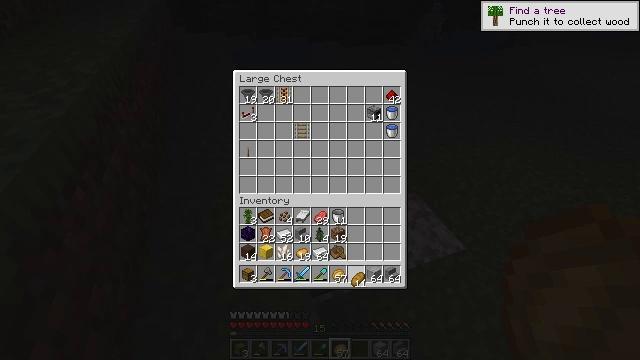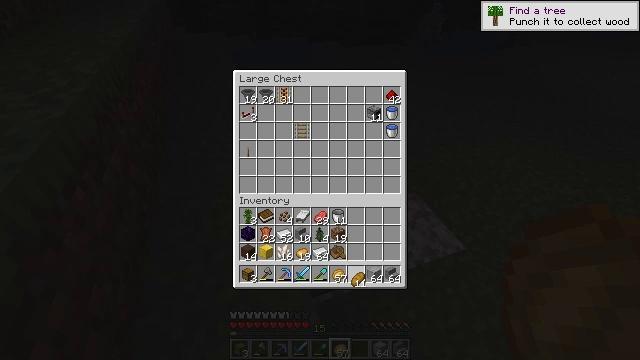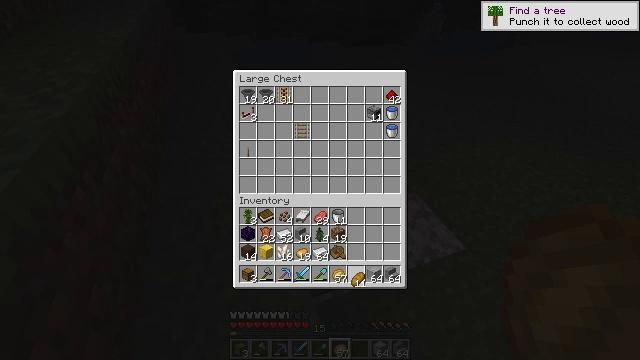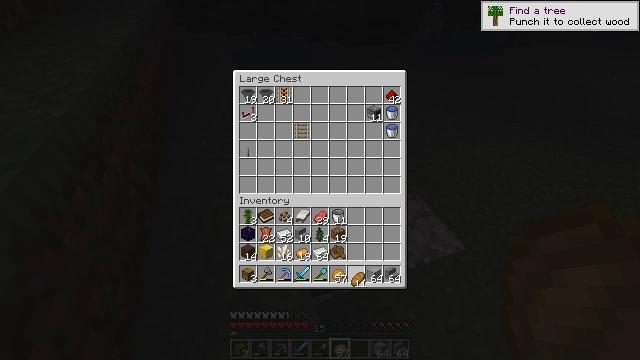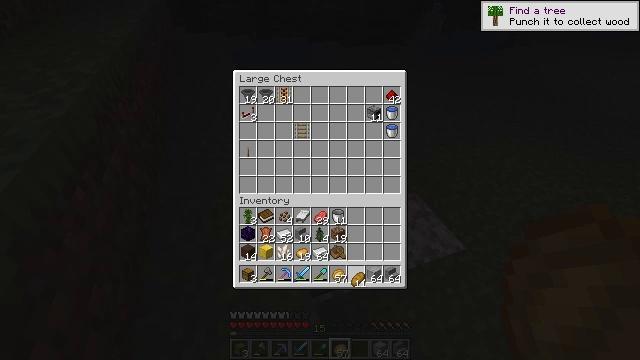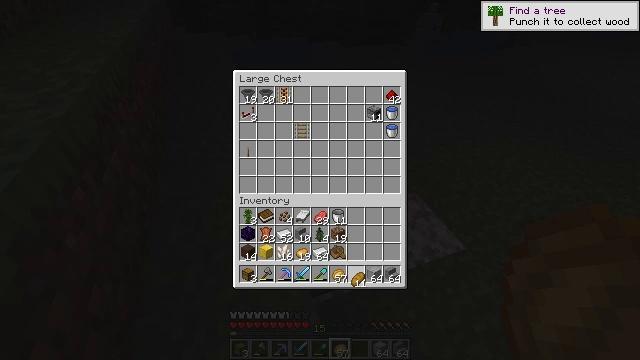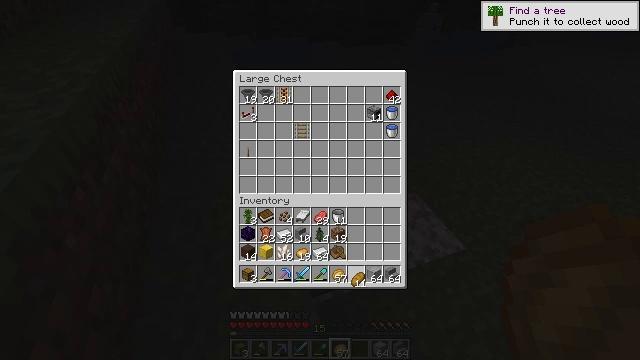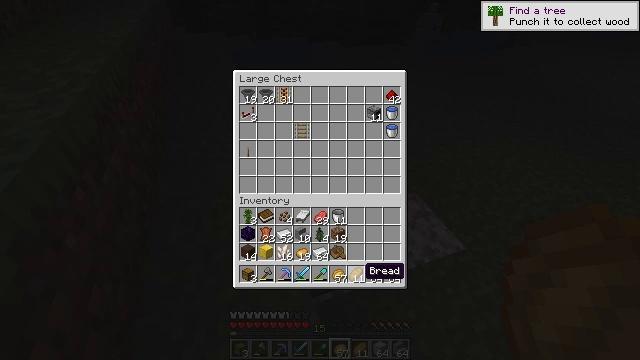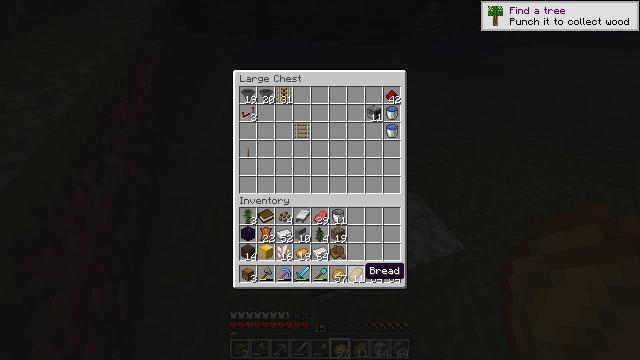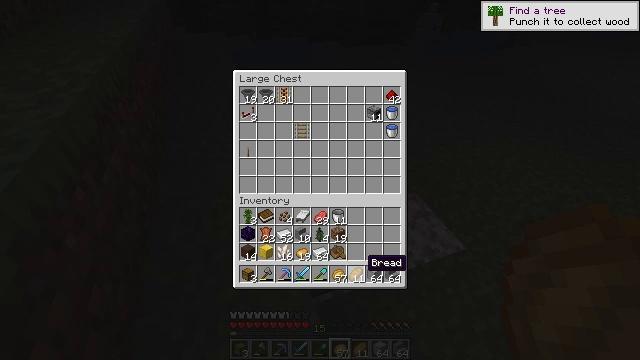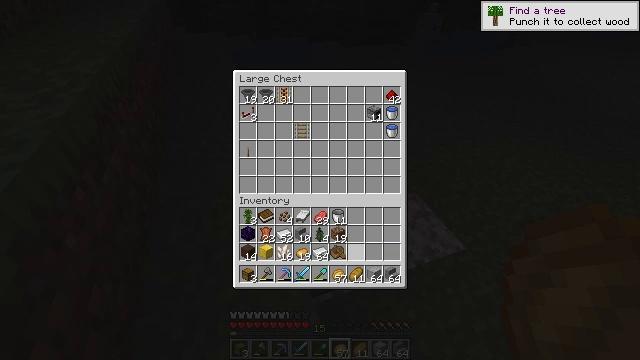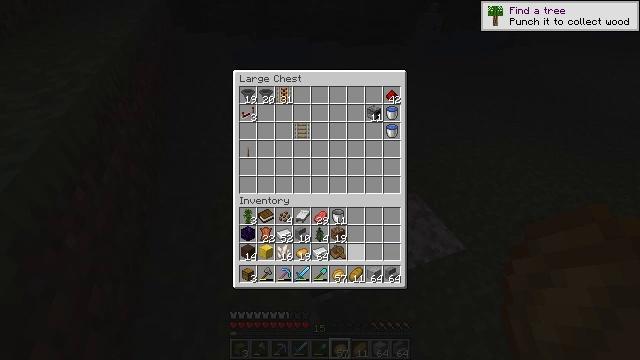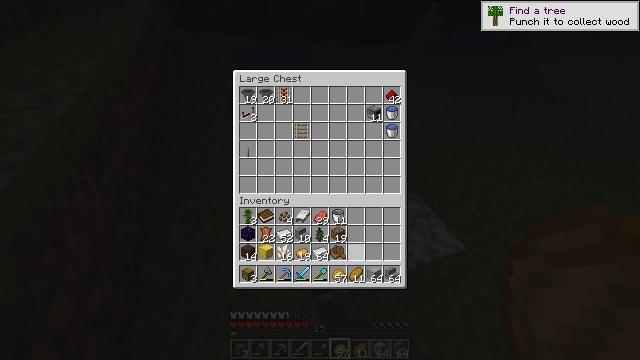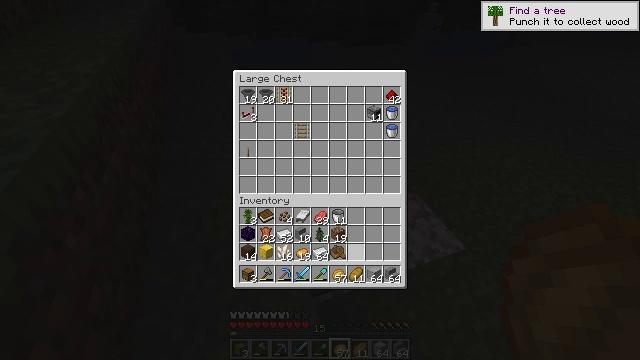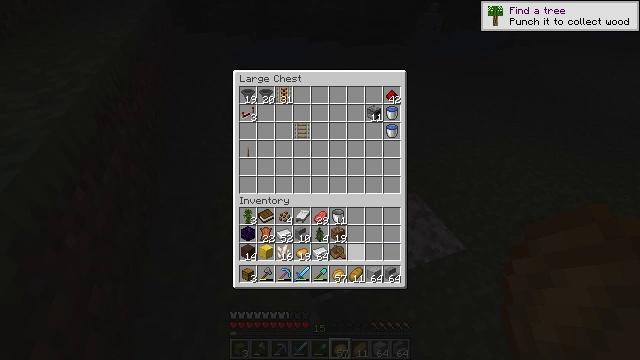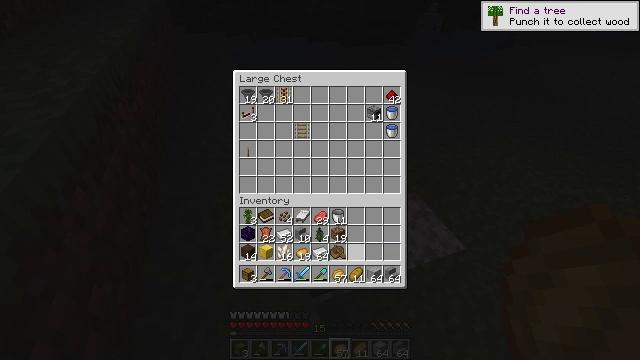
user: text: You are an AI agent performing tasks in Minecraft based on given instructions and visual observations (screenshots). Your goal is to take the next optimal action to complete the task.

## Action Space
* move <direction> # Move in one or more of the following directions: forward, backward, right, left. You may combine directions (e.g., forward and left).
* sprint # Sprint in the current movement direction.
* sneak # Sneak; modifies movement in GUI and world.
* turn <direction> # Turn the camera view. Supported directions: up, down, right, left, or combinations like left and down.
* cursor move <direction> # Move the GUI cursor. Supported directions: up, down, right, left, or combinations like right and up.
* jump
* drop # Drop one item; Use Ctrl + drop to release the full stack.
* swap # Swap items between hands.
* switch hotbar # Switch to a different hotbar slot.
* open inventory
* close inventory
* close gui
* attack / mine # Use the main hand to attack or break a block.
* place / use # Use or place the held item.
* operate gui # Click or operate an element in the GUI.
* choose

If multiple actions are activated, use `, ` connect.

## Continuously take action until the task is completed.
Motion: motion action
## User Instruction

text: Drop a baked potato.
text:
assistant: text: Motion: no_op
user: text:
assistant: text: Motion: no_op
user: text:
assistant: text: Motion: no_op
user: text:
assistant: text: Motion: attack / mine
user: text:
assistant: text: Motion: attack / mine
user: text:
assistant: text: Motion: attack / mine
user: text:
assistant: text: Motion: no_op
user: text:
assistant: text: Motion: no_op
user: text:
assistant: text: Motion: turn up
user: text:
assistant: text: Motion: turn up
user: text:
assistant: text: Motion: no_op
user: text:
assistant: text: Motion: no_op
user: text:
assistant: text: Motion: no_op
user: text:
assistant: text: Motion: no_op
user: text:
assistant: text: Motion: no_op
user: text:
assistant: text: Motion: no_op
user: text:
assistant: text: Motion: turn right
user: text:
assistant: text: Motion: no_op
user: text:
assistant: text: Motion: no_op
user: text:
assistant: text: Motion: no_op
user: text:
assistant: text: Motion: no_op
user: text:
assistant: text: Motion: no_op
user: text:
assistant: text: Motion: no_op
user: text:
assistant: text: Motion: no_op
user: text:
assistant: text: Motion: no_op
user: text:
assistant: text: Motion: no_op
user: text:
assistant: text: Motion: no_op
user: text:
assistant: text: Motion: no_op
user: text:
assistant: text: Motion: no_op
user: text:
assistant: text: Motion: no_op